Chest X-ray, AP view. Patient: 40 years old, sex M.
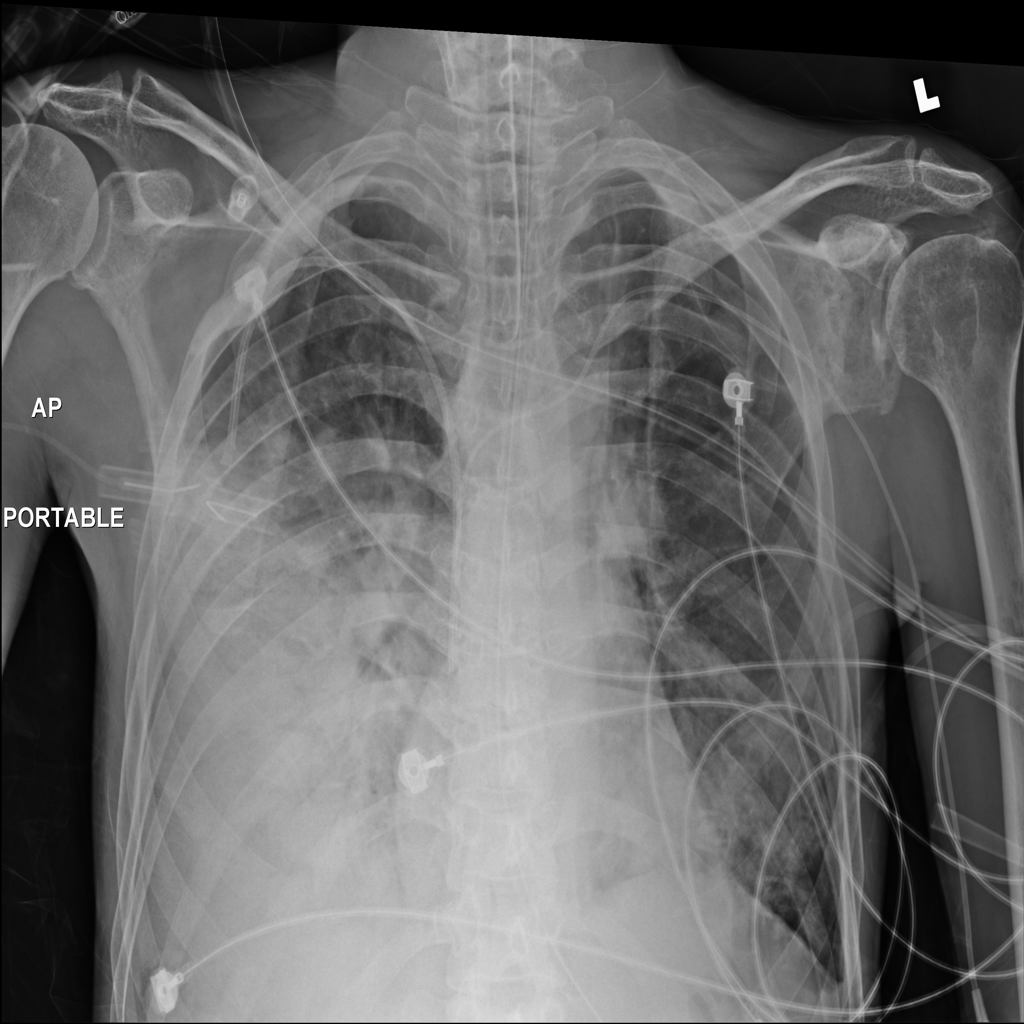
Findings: Consolidation